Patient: sex F, age 53
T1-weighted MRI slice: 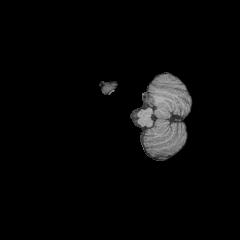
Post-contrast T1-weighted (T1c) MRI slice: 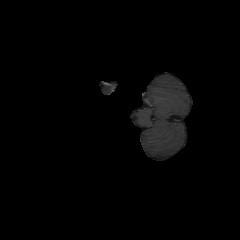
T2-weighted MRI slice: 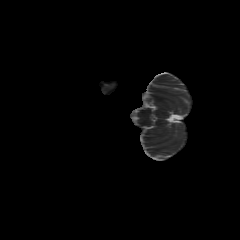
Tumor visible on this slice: no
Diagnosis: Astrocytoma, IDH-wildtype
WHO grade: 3